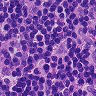
Metastatic tissue present: no